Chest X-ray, PA view. Patient: 33 years old, sex F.
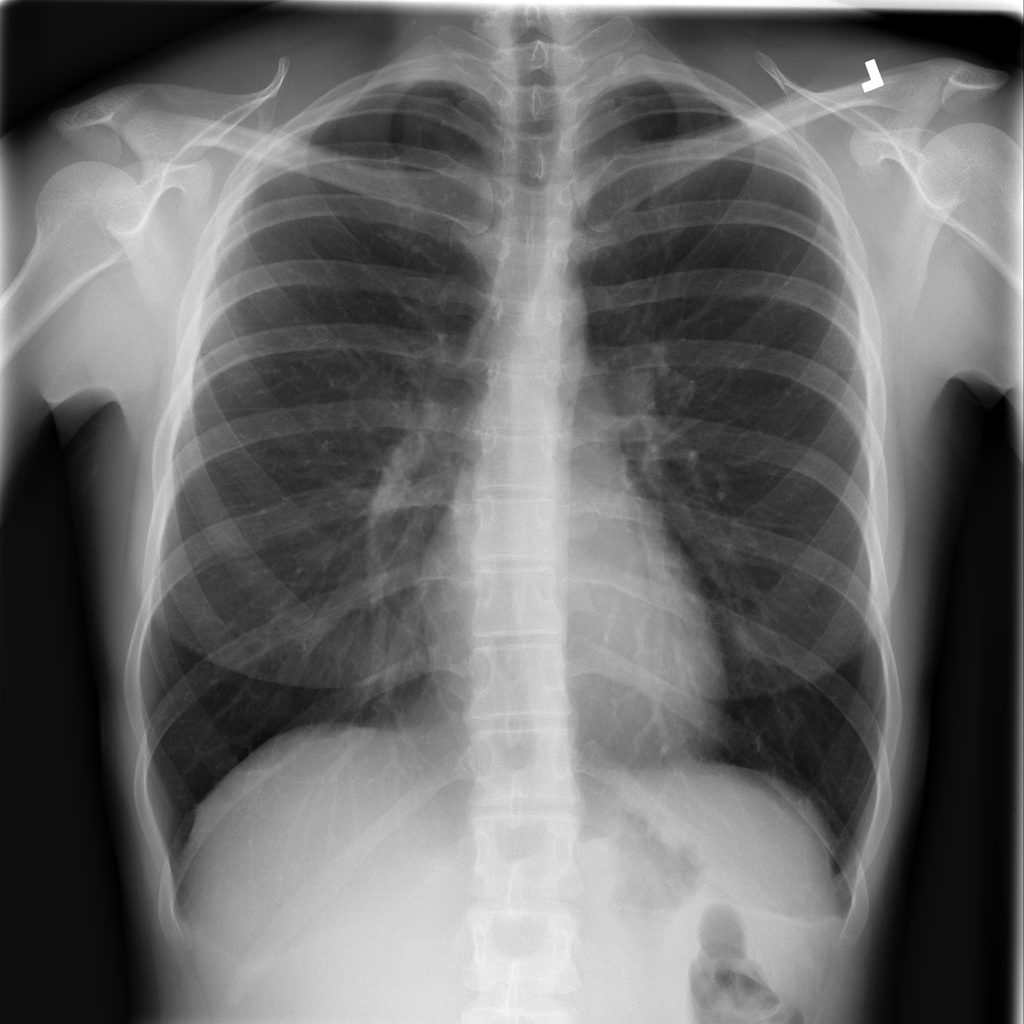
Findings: No Finding